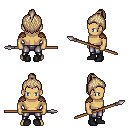
a pixel art fantasy rpg character, male body template, human, tanned skin, leather shoulder armor, metal pants, white blonde short topknot hairstyle, black shoes, spear, four views (front, back, left, right), 2x2 character sprite sheet, small pixel art, hard edges, no anti-aliasing